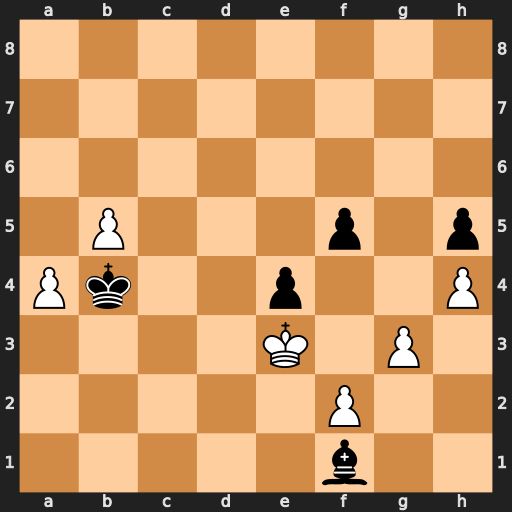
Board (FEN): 8/8/8/1P3p1p/Pk2p2P/4K1P1/5P2/5b2
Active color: w
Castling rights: -
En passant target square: -
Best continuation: b6 Ba6 Kf4 Bc8 Kg5 Kc3 Kxh5